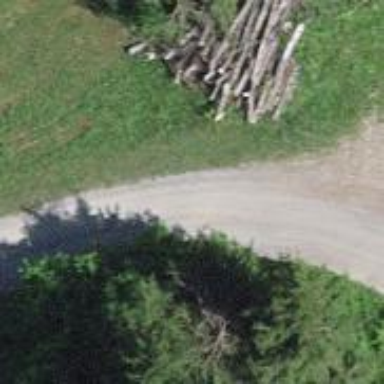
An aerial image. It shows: Gravel track with grade 2 tracktype.